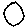
Label: circle